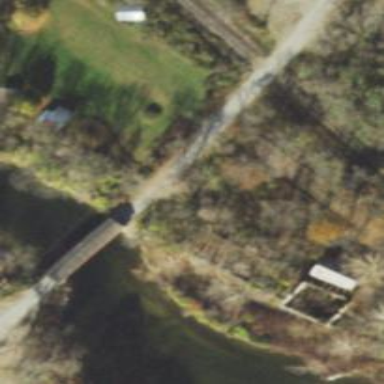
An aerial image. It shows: Covered bridge over unclassified road.